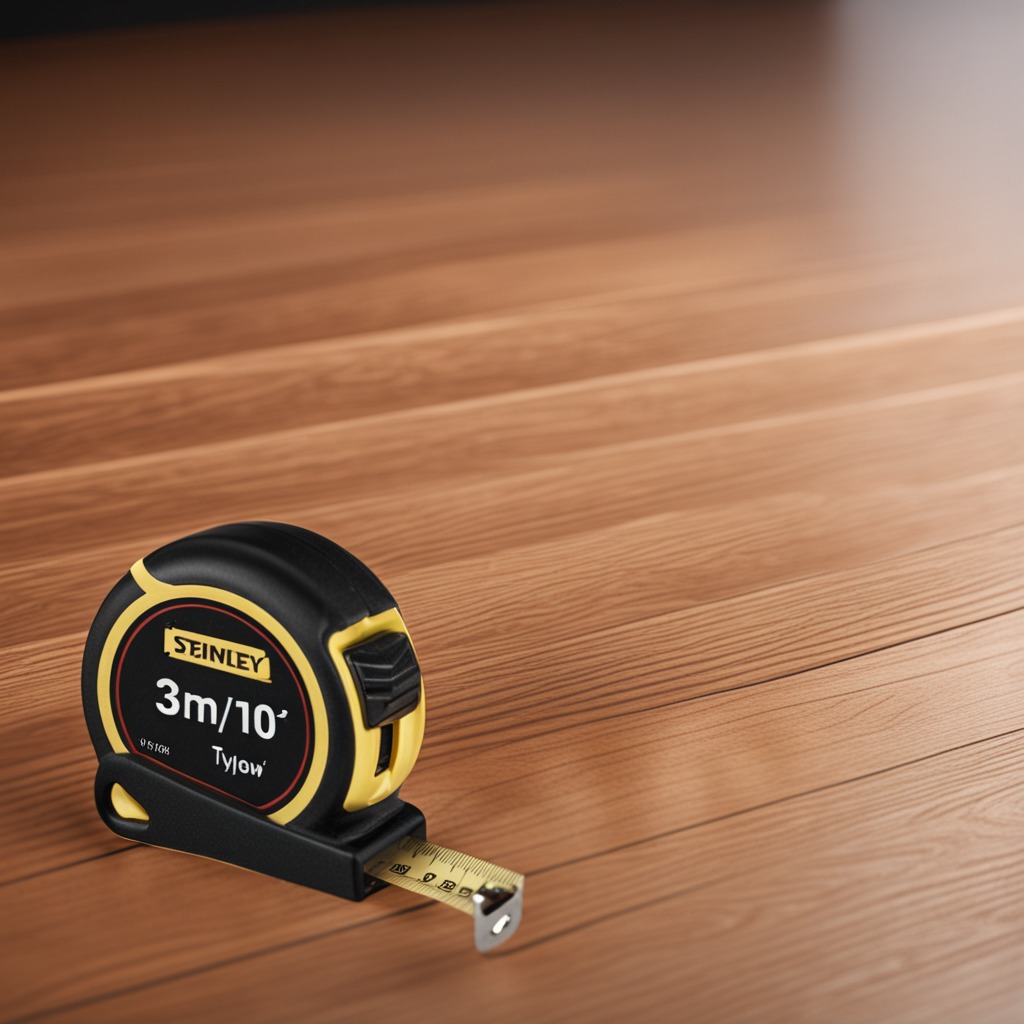
A measuring tape is lying on a wooden table in a carpentry studio rich wood textures side lighting.